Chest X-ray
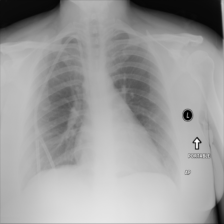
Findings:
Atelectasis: negative
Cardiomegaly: negative
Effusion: negative
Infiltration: negative
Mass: negative
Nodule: negative
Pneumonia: negative
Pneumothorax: negative
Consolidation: negative
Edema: negative
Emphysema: negative
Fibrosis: negative
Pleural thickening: negative
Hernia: negative